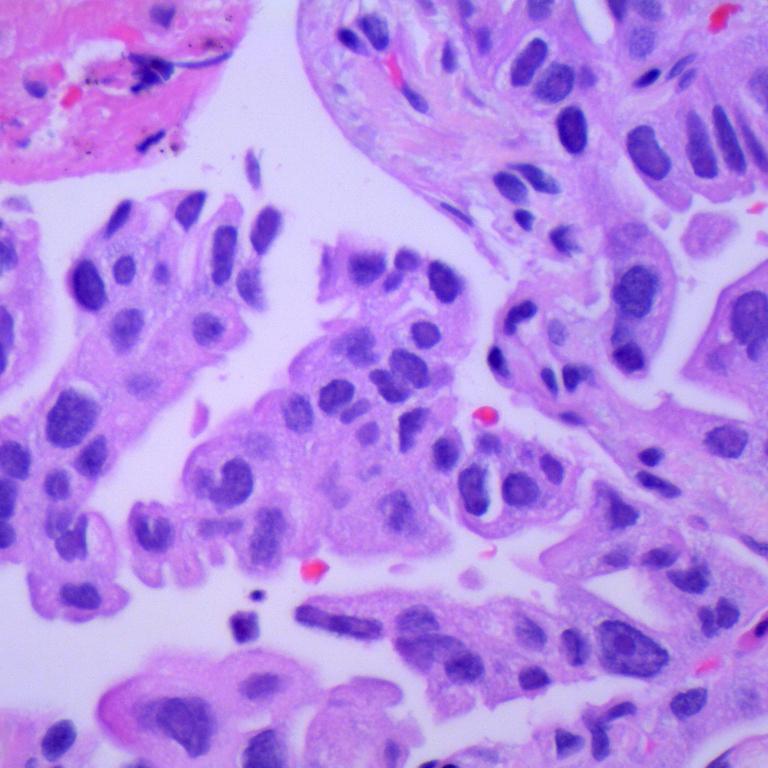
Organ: lung
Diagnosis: adenocarcinomas